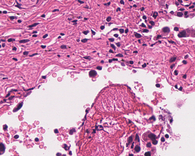
Tumor epithelial tissue: no
Tumor-associated stroma tissue: yes
Normal tissue: no